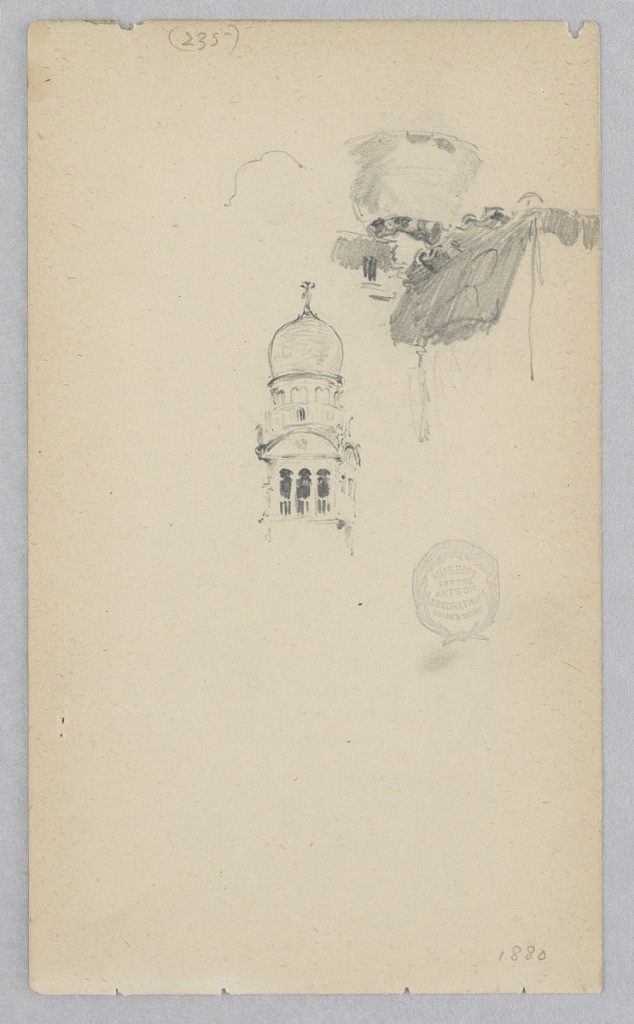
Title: Bell Tower
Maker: Robert Frederick Blum, American, 1857–1903
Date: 1880
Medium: Graphite on wove paper
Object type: Drawing
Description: Two sketches of a bell tower.